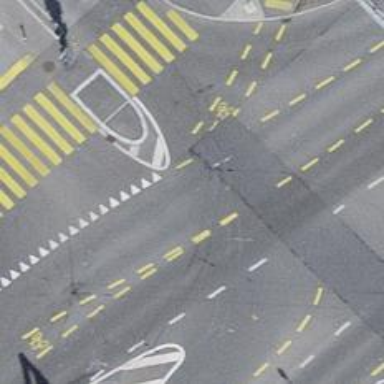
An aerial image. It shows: Asphalt service road with trolley wires.